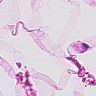
Metastatic tissue present: no